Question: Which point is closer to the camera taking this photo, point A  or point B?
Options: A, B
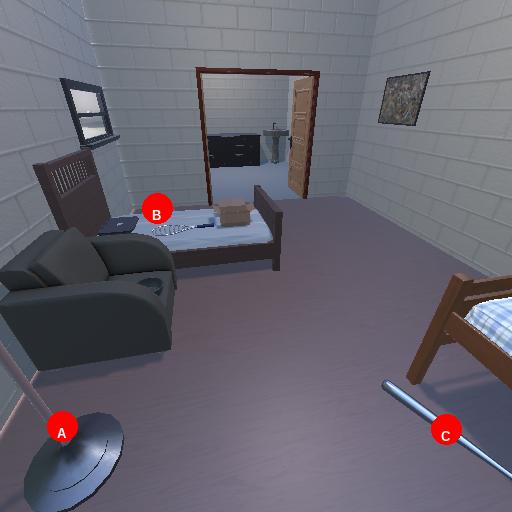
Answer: A